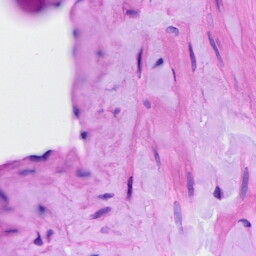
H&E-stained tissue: Ovarian